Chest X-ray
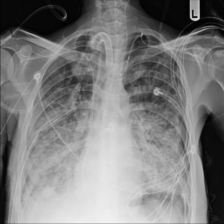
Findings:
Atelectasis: negative
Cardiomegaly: negative
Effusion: negative
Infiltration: positive
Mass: negative
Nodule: negative
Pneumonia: negative
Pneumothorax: positive
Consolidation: negative
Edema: negative
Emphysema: negative
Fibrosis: negative
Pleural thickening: negative
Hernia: negative